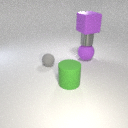
large green rubber cylinder in front of large purple rubber sphere